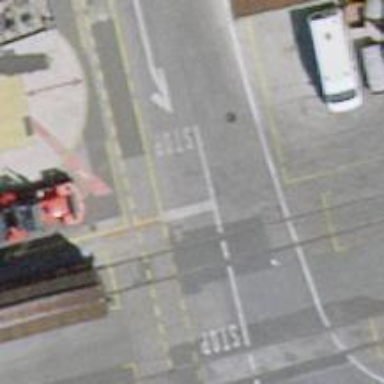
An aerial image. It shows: Level crossing along the railway.